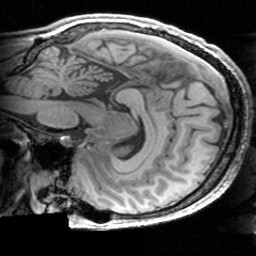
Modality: T1w
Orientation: sagittal
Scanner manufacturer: siemens
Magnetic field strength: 3 T
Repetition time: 1.63 s
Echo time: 0.00311 s